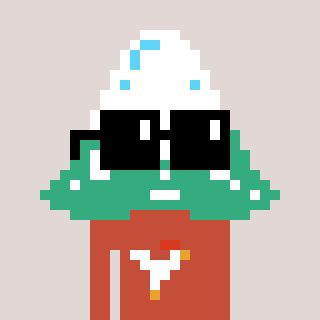
a pixel art character with square black sunglasses, a snowy mountain-shaped head and a rust-colored body on a warm background